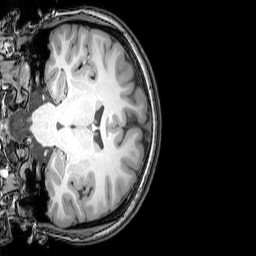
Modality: T1w
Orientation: coronal
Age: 23
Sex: female
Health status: healthy
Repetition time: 0.081 s
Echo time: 0.037 s